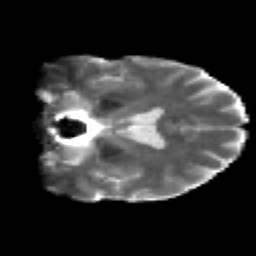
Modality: T2w
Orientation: coronal
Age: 37
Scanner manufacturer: siemens
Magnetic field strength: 3 T
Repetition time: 2.2 s
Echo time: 0.084 s